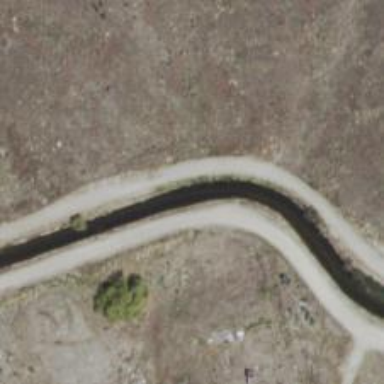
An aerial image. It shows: Canal.